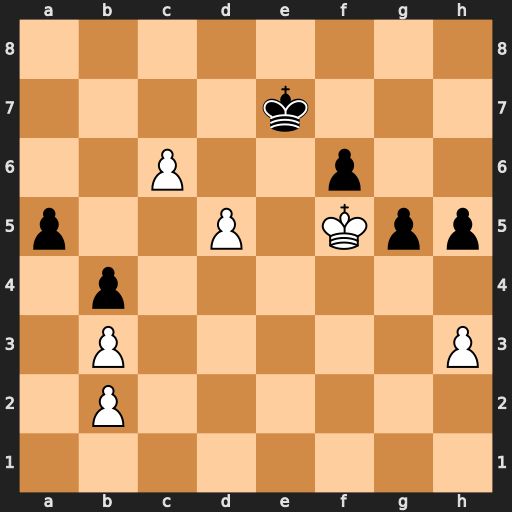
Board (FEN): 8/4k3/2P2p2/p2P1Kpp/1p6/1P5P/1P6/8
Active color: w
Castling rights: -
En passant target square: -
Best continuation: c7 Kd7 d6 g4 hxg4